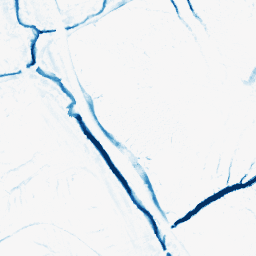
Category: morphological
Decomposition family: morphological
Decomposition parameters: operation: closing
size: 5
Upsampling method: regularized
Upsampling parameters: scale: 4
lambda_reg: 0.01
Upsampling scale: 4